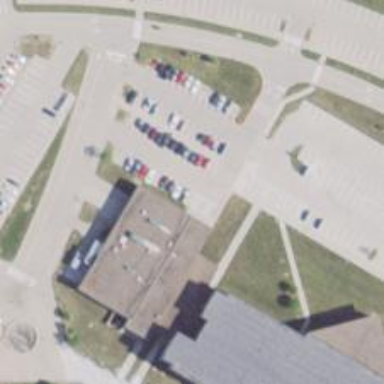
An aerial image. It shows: Parking space is available.